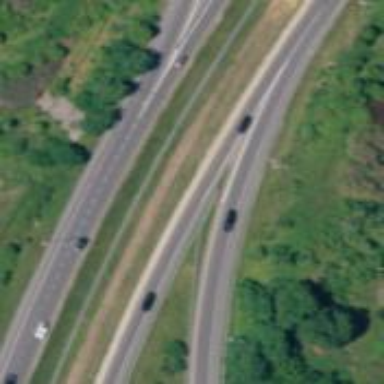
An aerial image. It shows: Trunk link road with asphalt surface.